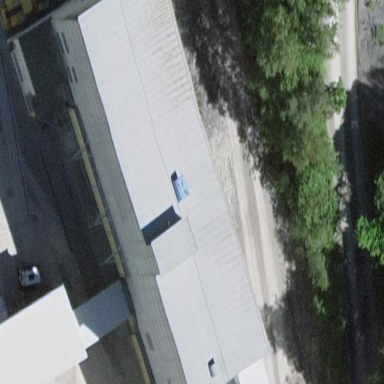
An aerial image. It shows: Industrial building.